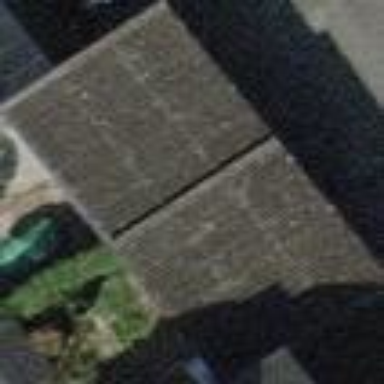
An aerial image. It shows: View of roof of building.